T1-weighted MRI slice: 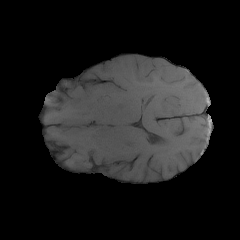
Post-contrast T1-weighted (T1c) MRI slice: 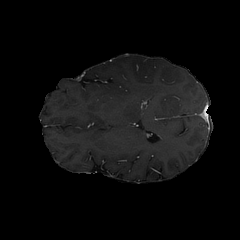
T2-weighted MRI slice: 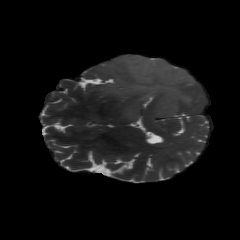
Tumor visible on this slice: yes